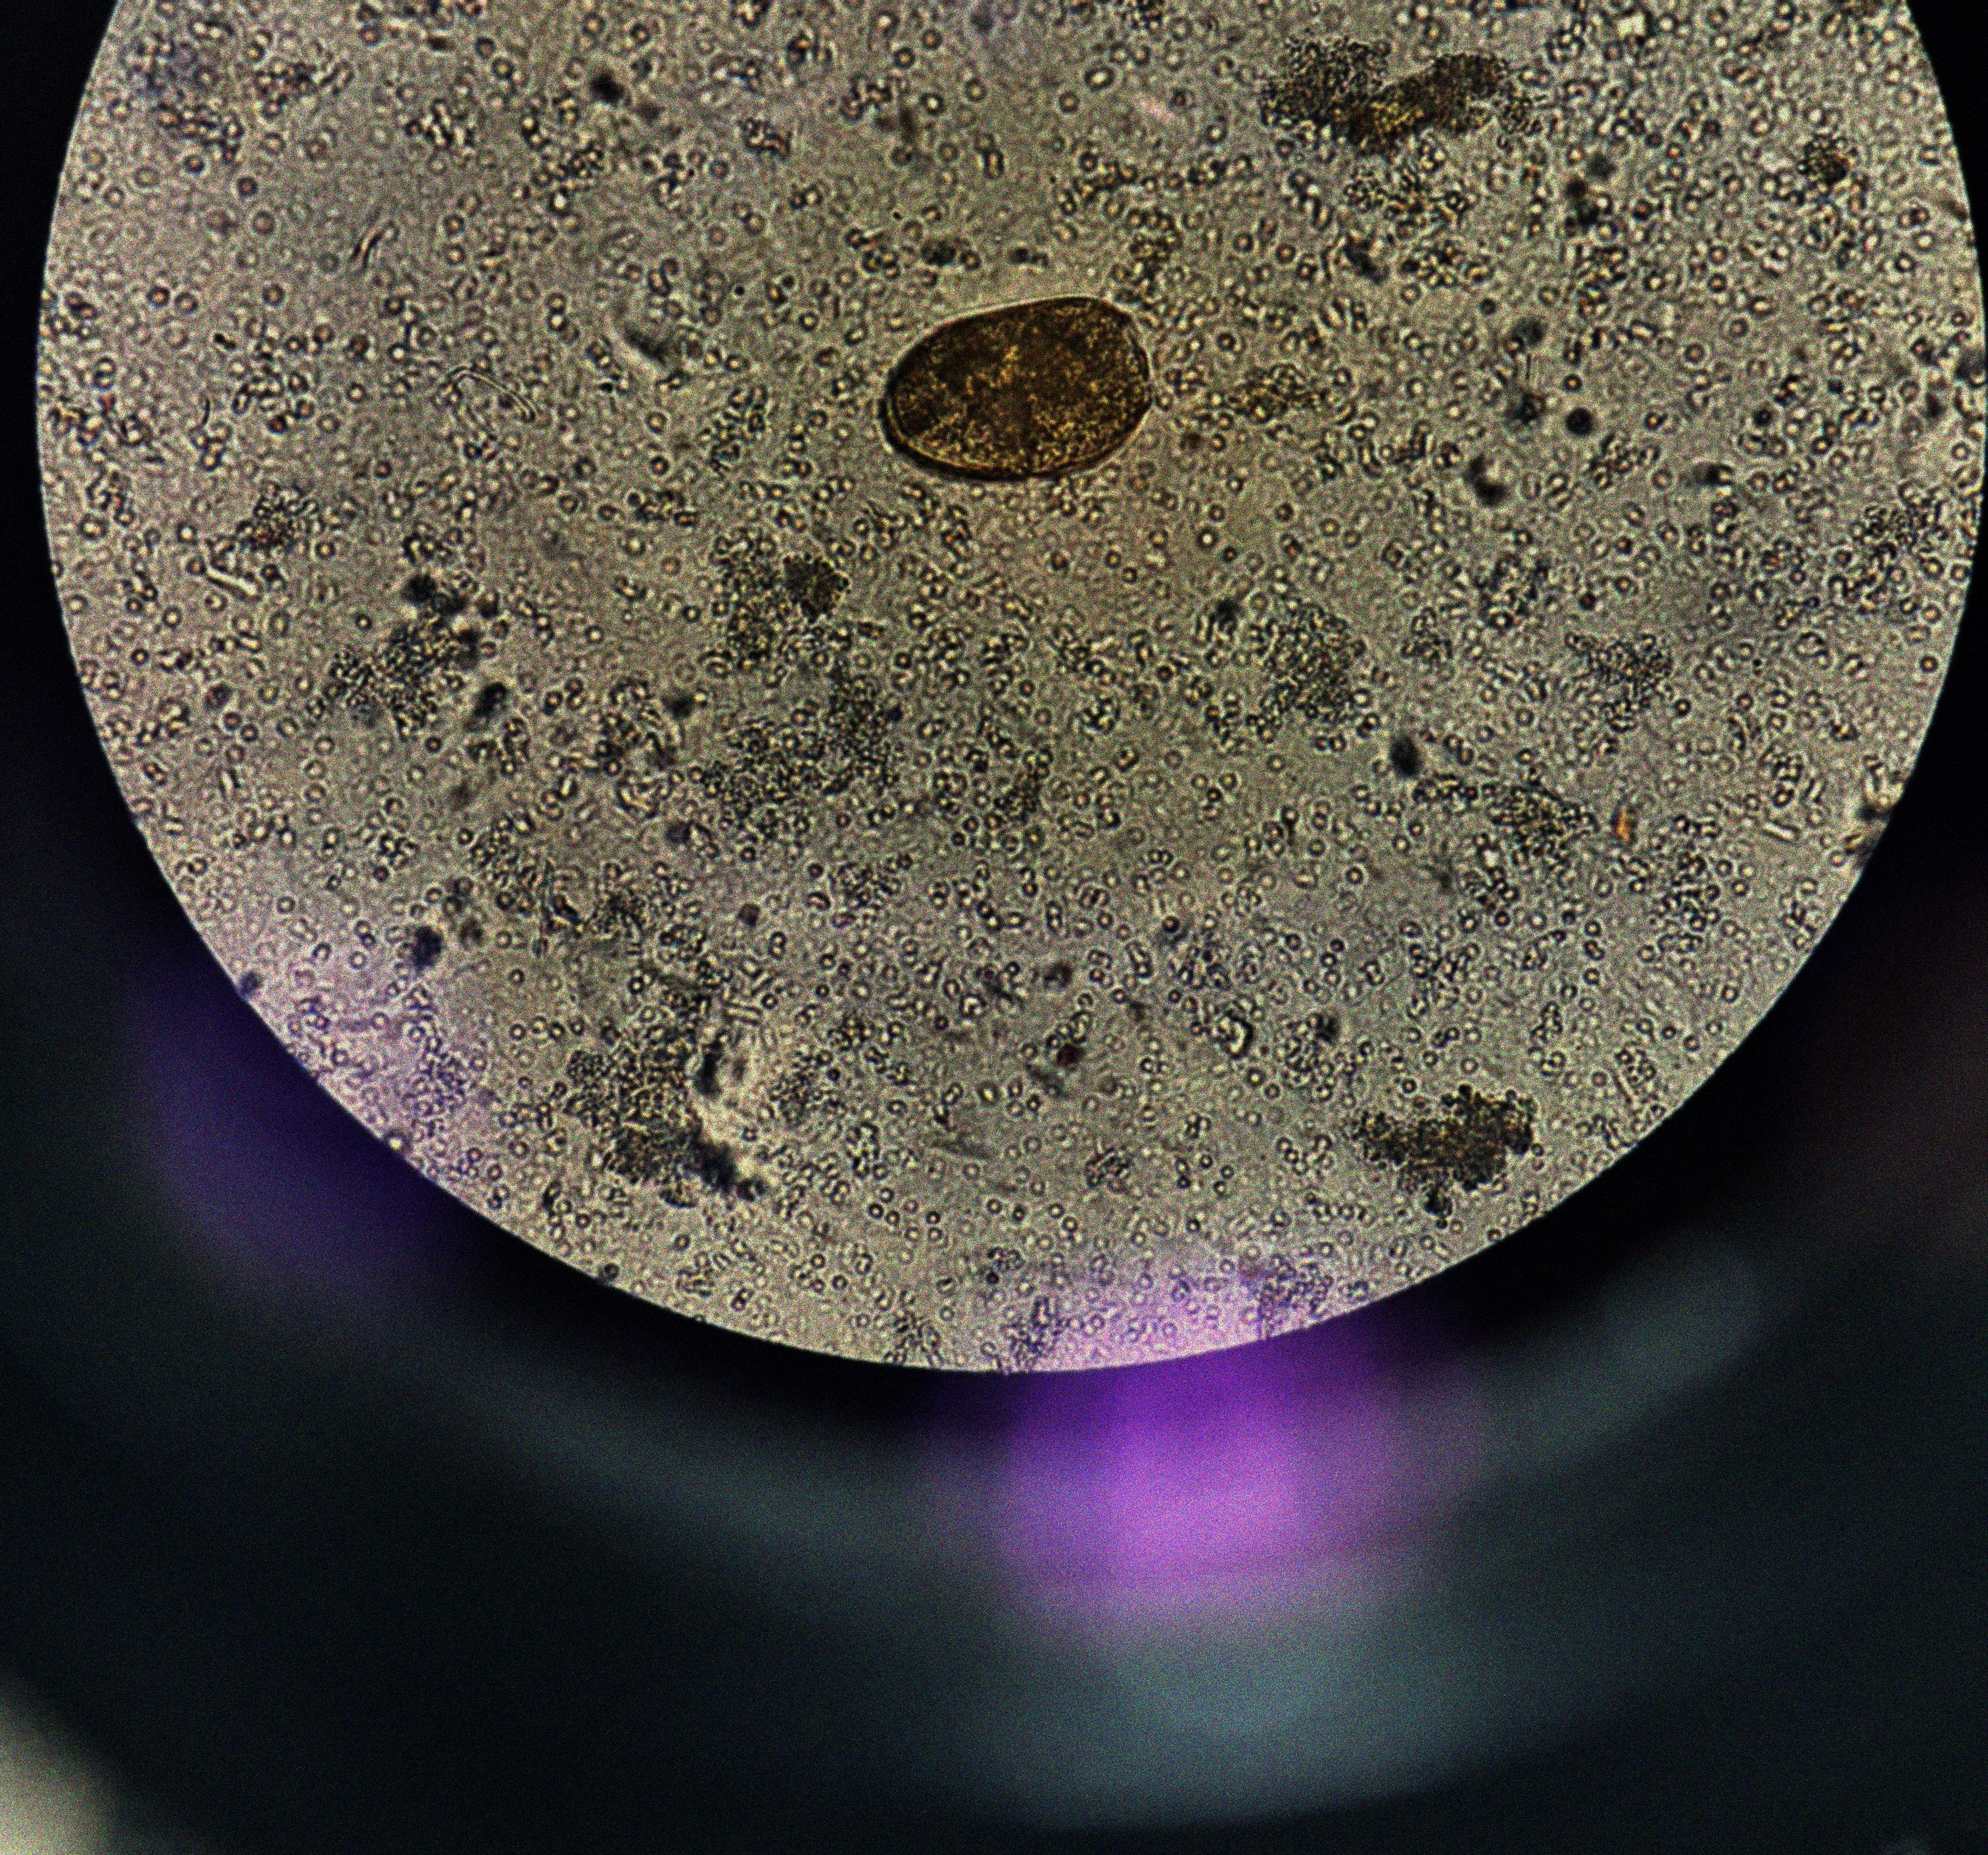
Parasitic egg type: Paragonimus spp